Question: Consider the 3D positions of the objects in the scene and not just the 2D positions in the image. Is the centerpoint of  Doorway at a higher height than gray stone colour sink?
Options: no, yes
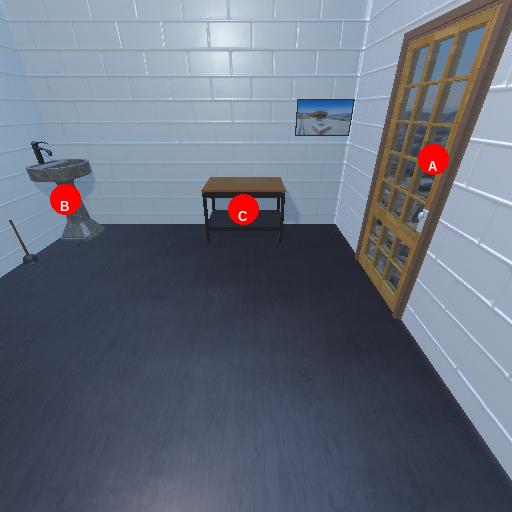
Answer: no